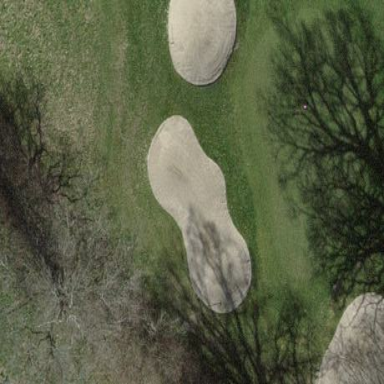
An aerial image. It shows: Golf bunker.